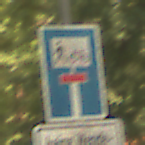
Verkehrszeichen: SackgasseRadverkehrFussgaengerDurchlaessig
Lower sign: HinweisGeaenderteVorfahrtVerkehrsfuehrungVerkehrsregelung3
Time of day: Midday
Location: Outdoor (Nature)
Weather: PartlyCloudy
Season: NotSpecified
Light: Natural